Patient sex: F
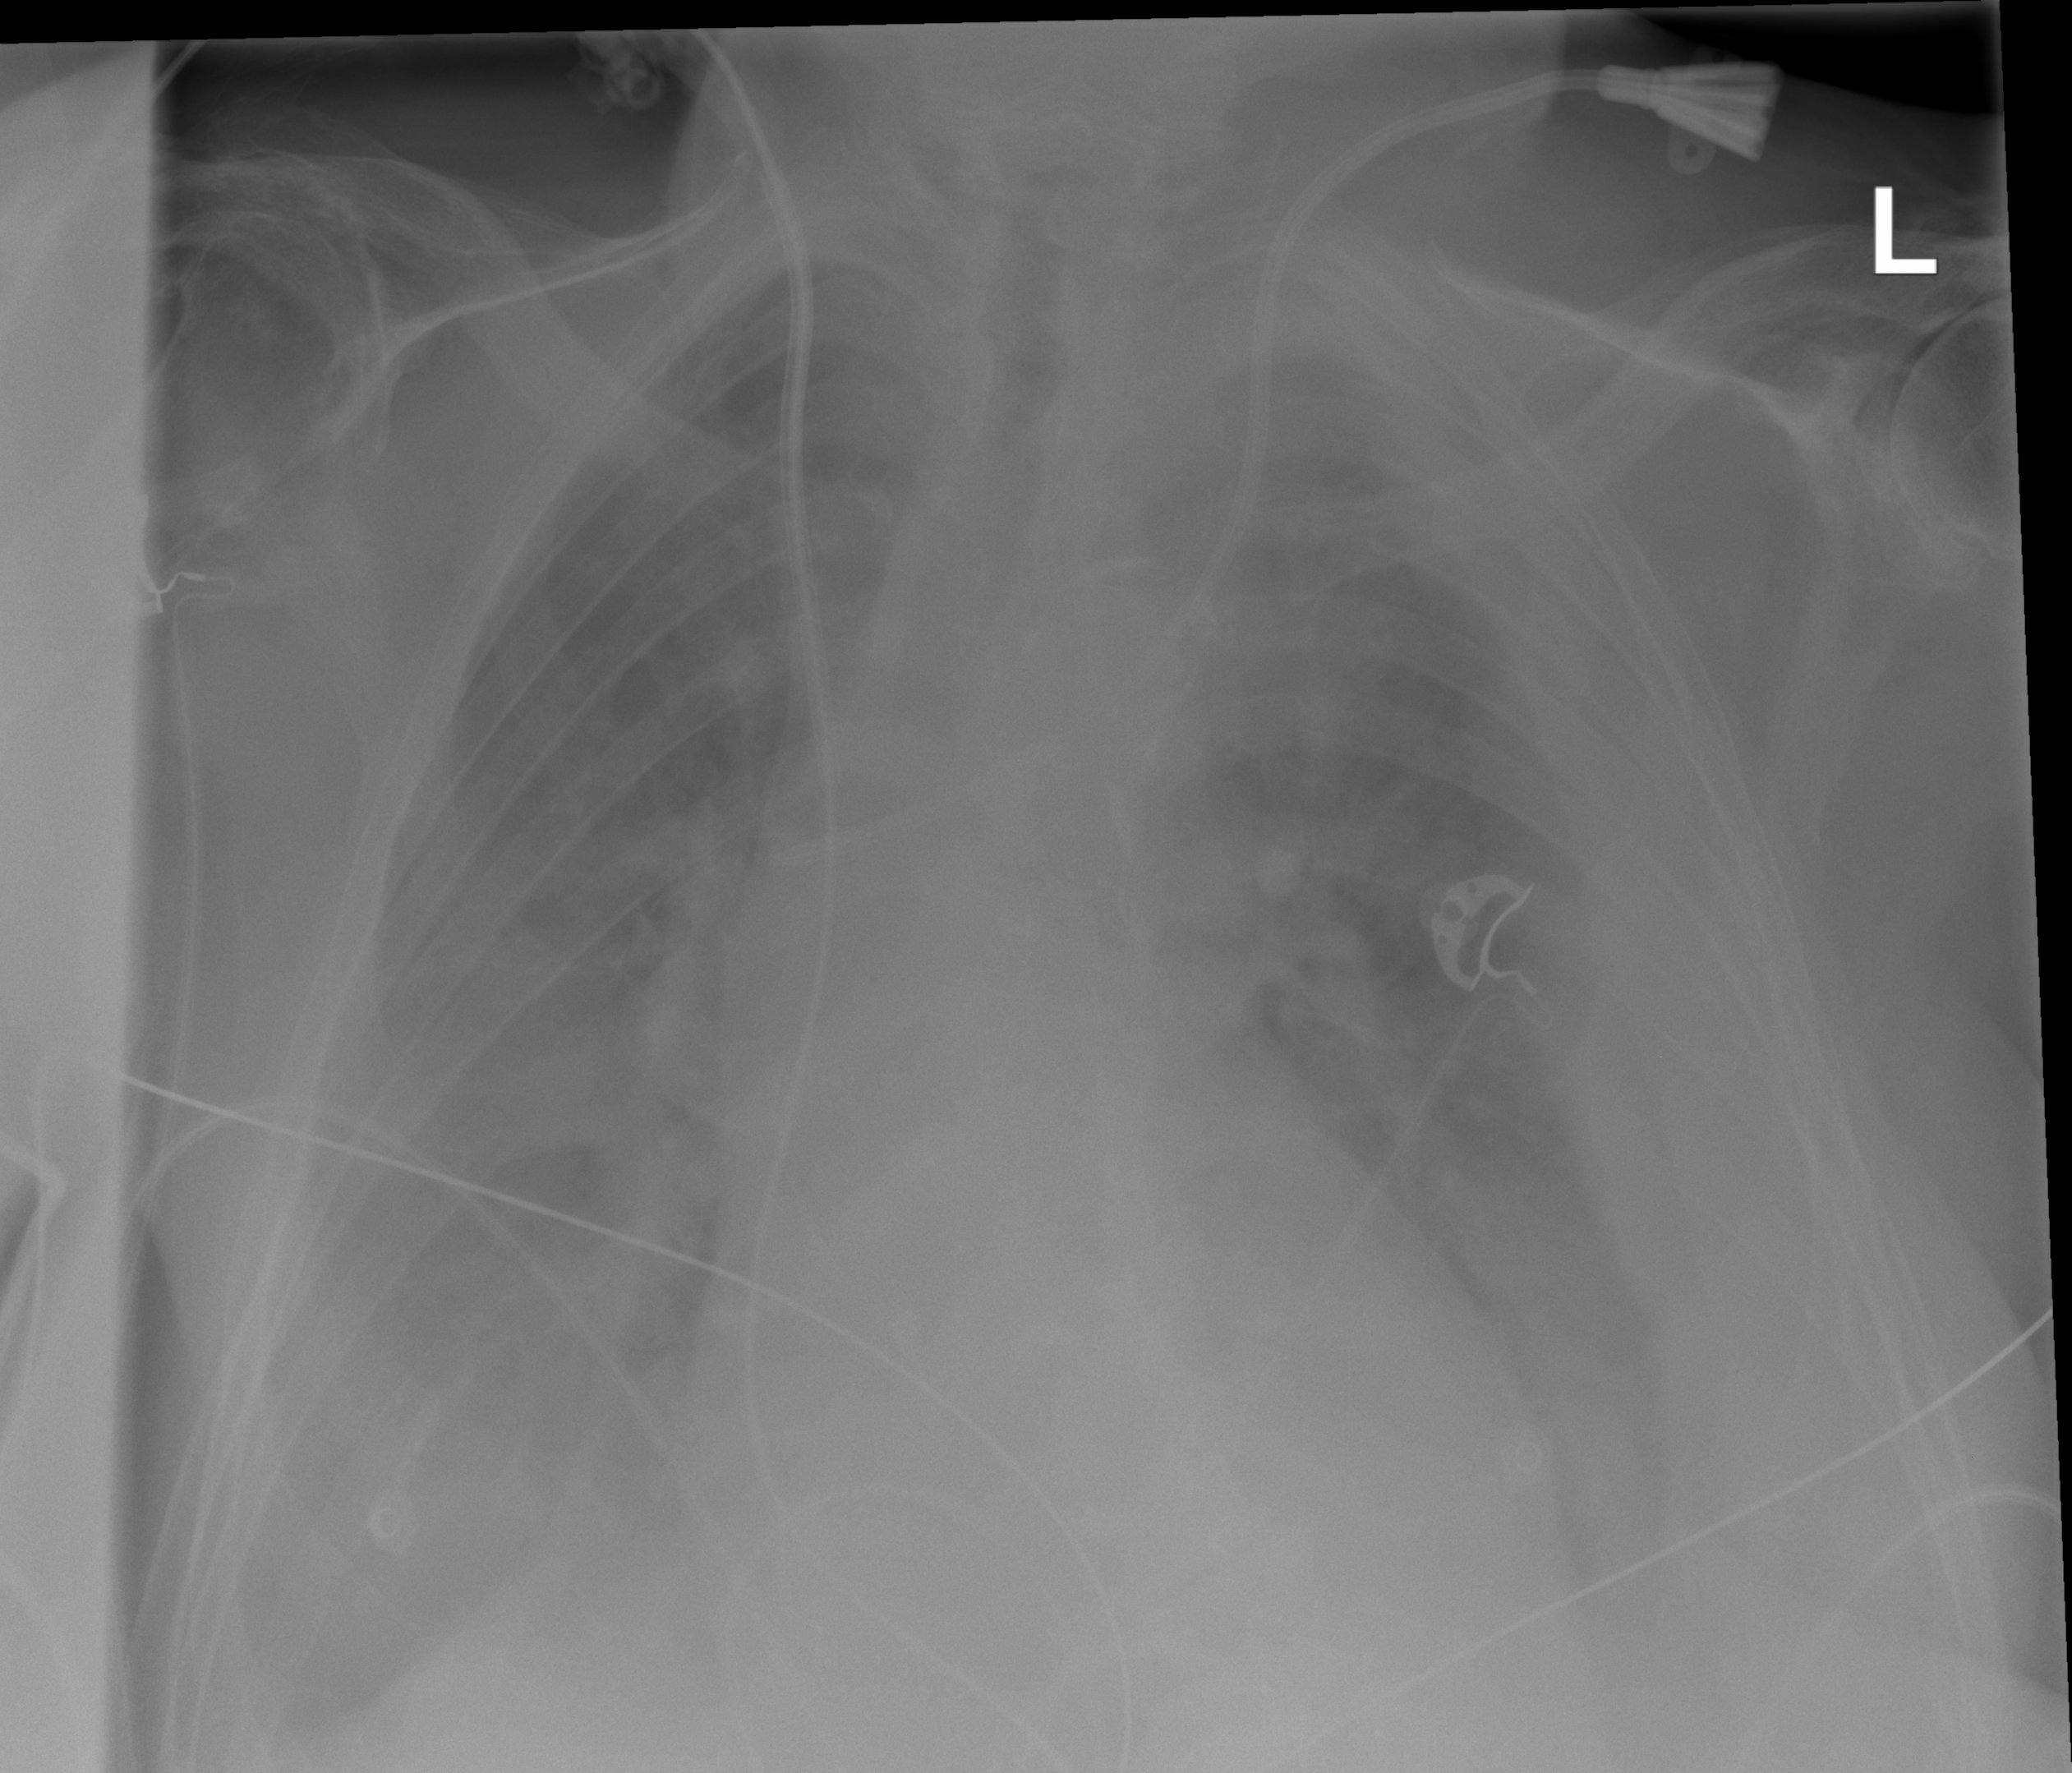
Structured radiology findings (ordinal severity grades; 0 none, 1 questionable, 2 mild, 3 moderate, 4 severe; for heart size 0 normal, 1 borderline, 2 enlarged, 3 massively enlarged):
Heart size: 2
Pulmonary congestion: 3
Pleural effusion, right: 2
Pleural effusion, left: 3
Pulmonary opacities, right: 2
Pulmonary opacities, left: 2
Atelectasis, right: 2
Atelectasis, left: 2